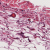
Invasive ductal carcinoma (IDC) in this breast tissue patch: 0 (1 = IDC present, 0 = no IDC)